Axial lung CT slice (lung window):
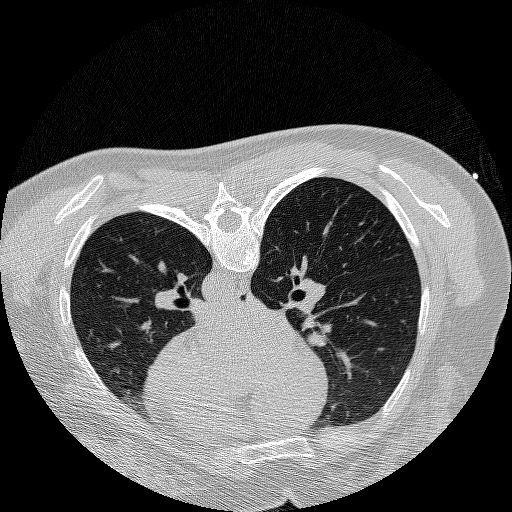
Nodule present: no